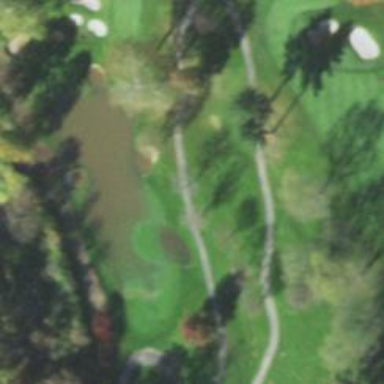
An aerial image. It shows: Pathway for golfing.